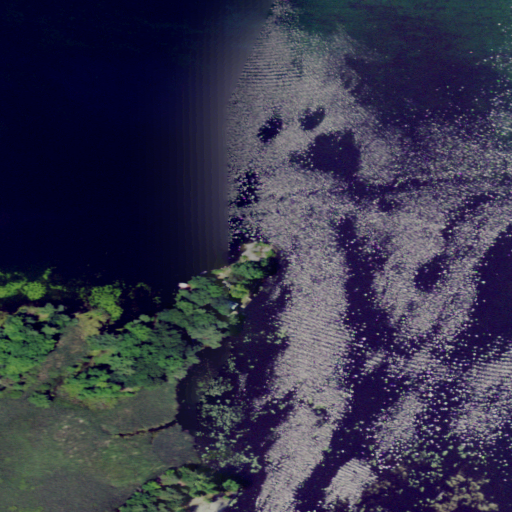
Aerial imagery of cape in New York named Indian Point containing open water, herbaceous wetlands, and woody wetlands